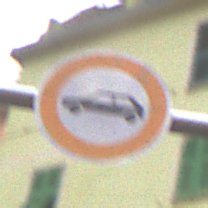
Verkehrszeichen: VerbotPersonenkraftwagen
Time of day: Midday
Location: Outdoor (Urban)
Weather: Overcast
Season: NotSpecified
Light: Natural